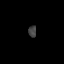
Tissue: prostate
Cell type: T cells
Senescence score: 0.6976
Nuclear area (px): 89
Mean DAPI intensity: 66.742